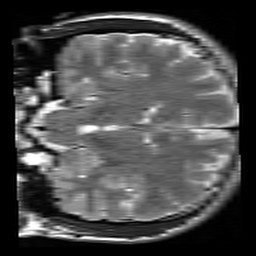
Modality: T2w
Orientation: coronal
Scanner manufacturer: siemens
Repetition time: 3.9 s
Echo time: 0.076 s